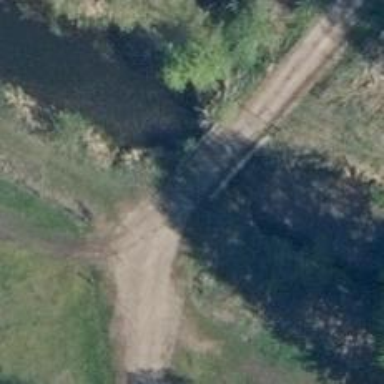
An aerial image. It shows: Track road on bridge with grade 1 tracktype.